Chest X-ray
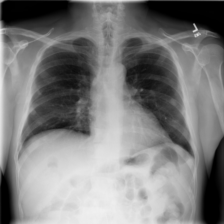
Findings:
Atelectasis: negative
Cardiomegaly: negative
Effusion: positive
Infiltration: positive
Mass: negative
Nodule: negative
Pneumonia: negative
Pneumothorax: negative
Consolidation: positive
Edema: negative
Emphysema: negative
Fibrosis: negative
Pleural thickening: negative
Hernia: negative